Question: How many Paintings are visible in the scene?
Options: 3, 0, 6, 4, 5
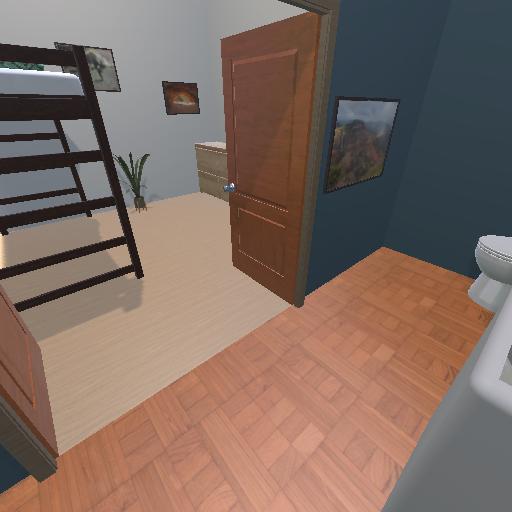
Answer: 3